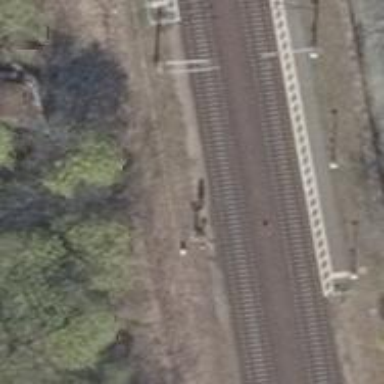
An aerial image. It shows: Railway signal.